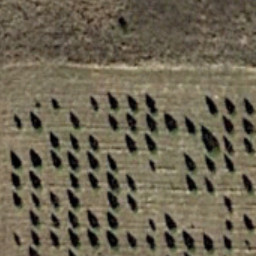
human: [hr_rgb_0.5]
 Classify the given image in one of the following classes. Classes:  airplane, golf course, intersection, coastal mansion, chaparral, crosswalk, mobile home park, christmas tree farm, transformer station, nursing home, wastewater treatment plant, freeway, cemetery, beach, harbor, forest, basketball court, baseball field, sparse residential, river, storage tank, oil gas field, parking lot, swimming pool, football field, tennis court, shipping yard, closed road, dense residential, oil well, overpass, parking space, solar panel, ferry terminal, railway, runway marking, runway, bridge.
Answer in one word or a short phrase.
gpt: christmas tree farm